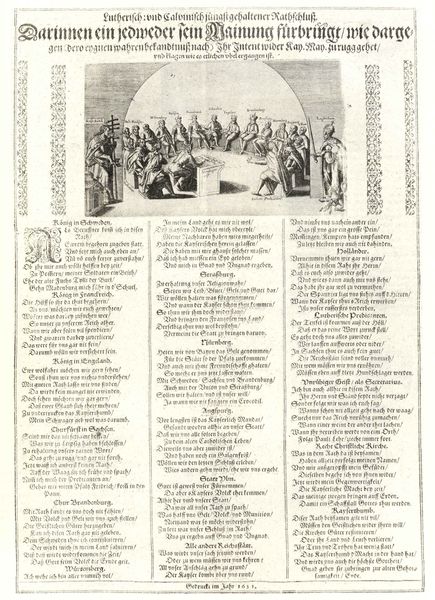
Titel: Lutherisch: vnd Calvinisch jüngst gehaltener Rathschluß
Institution: (Seriendruck)
Schlagwörter: mann, schatten, weiß, menschen, sitzen, grau, licht, männer, raum, schwarz, tisch, zeichnung, herren, versammlung, bibel, mensch, rahmen, bild, kirche, sonne, blatt, krone, kreis, schrift, papier, schreibtisch, leiste, bogen, schwer, grafik, graphik, spalten, platz, bank, rand, rundbogen, bischof, runde, inschrift, deutsch, halle, buch, kreuz, scheibe, druck, schraffur, stich, titel, seite, illustration, schwarzweiß, schwert, text, zeitung, buchstaben, manifest, beschriftung, initiale, überschrift, treffen, namen, pult, halbkreis, seiten, kreuzigung, gedicht, klerus, priester, luther, geistliche, zeilen, absatz, schreiber, kupferstich, einfassung, fraktur, verse, parlament, ränder, leisten, lied, kronen, latein, lateinisch, kolumne, regel, beratung, rat, kreuzstab, flugschrift, spalte, majuskel, versalie, seriendruck, strophe, vers, gesetz, andreas, pabst, protokoll, meinung, ratschluss, fürbringen